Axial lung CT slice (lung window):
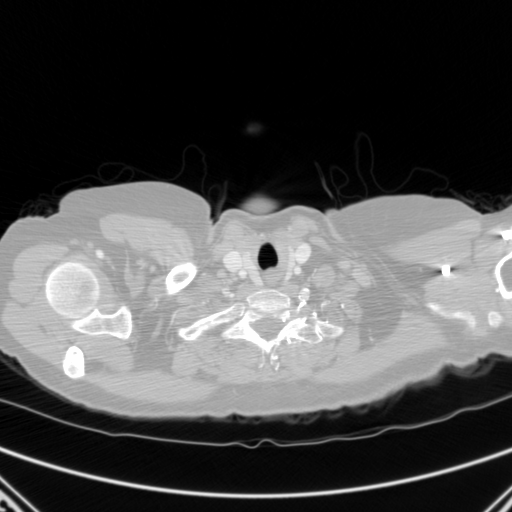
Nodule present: no